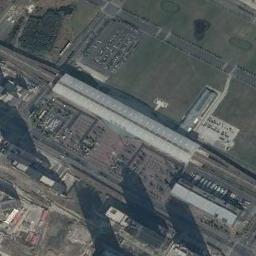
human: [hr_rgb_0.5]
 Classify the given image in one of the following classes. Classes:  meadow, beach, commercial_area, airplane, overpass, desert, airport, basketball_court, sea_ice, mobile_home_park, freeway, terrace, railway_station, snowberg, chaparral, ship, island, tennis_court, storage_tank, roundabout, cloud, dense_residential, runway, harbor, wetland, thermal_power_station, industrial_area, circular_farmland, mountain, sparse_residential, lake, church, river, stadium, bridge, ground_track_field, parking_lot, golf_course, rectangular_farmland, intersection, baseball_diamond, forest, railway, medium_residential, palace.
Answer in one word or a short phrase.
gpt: railway_station